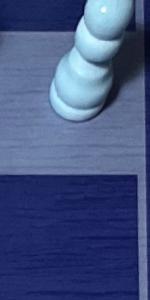
Label: Empty